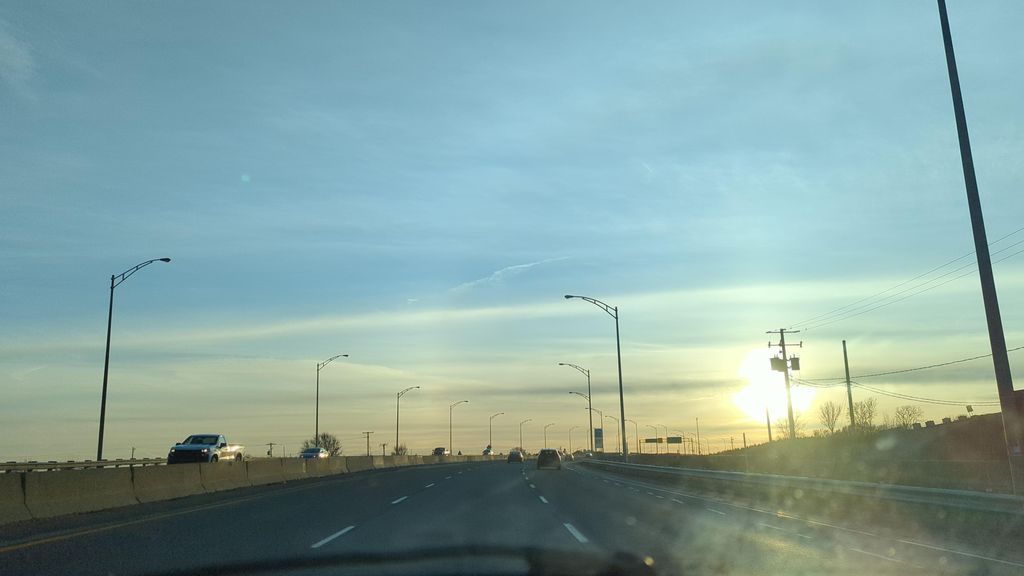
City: quebec_city